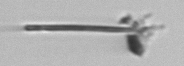
Label: fiber_TAG_external_detritus